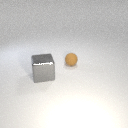
small brown rubber sphere behind large gray metal cube